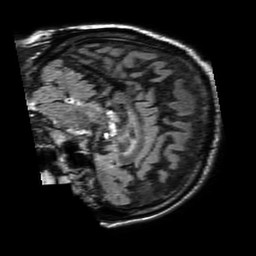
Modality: FLAIR
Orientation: sagittal
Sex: male
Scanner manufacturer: philips
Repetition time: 11 s
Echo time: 0.125 s